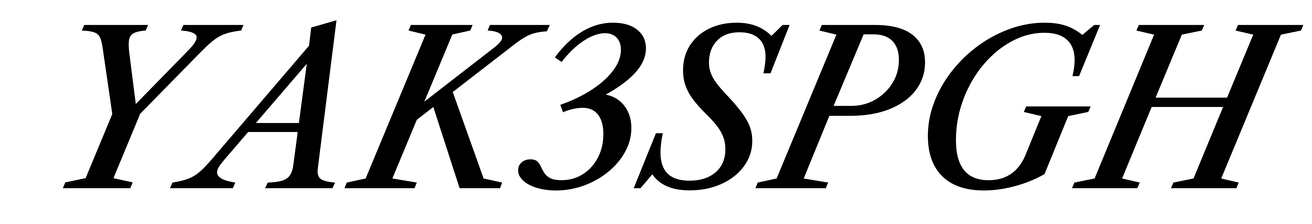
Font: LibreCaslonText-Italic_Medium_Italic